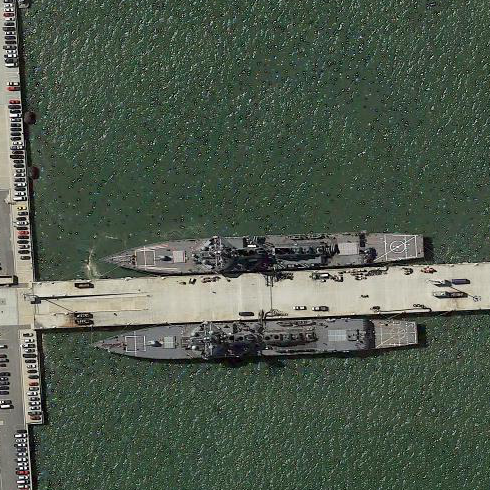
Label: destroyer